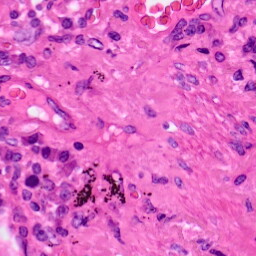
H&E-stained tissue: Lung